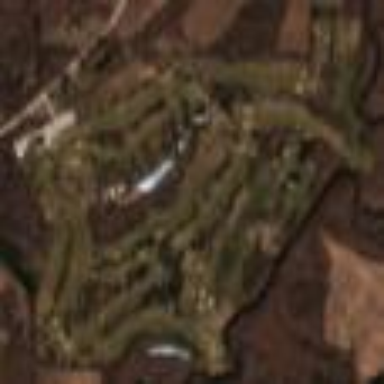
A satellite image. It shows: Golf course.